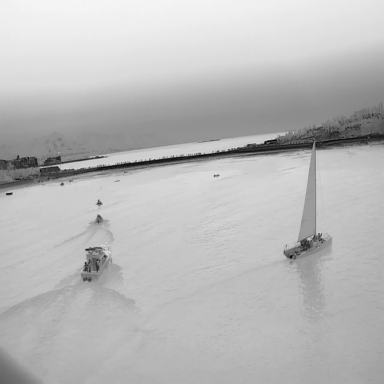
There are five objects shown in the infrared image, including a bulk_carrier, three canoes, and a sailboat.